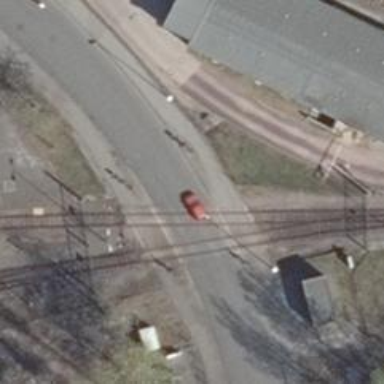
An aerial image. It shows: Level crossing along the railway.